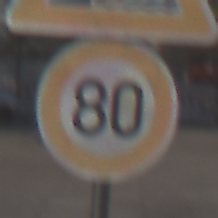
Verkehrszeichen: Geschwindigkeit80
Zusatzzeichen oben: Ufer
Umgebung: Outdoor, Urban
Tageszeit: MorningAfternoon
Wetter: Clear
Licht: Natural
Jahreszeit: NotSpecified
Kontrast: HighContrast